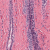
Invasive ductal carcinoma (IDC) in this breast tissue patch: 0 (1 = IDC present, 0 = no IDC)